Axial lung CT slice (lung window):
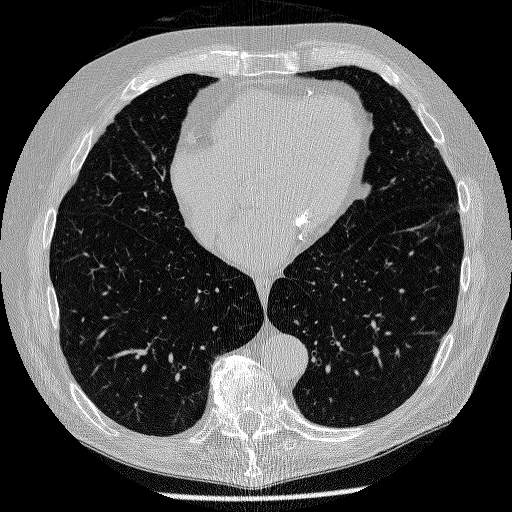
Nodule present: no